Question: I am Using the XFBML of Social Plugins I created the Popup For this and Place the XFBML Code For Testing. Like Button is Working Fine. After Like Post to Facebook Box is not Appearing Properly. I am Not Sure Why this Happening. I attached the Screenshot for this one

Any Suggestion Would Be Great. I am Using this code on Wordpress Site.
Thanks in Advance.
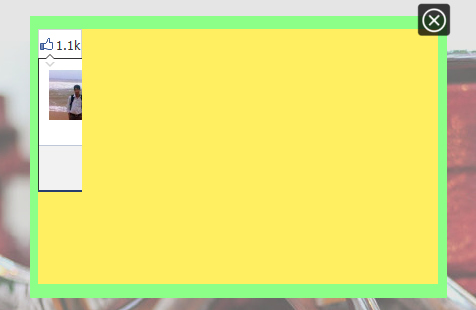
Answer: Try to turn off "sending" and "show faces" functions for it. XFBML code should thendisplay the button look something like this:
'''
<fb:like href="yoursite.com" send="false" layout="box_count" width="150" show_faces="false"></fb:like>
'''
Other thing could be that the FB button is partially overlayed by another layer. Try to wrap the code above to '<div></div>', create a class for this 'div' like that '<div class="myclass"></div>' and then use a 'z-index' css property like this:
'''
.myclass {
z-index: 1;
}
'''